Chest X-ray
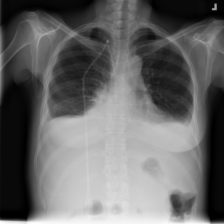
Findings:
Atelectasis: positive
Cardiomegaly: negative
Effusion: positive
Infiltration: negative
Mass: negative
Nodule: negative
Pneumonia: negative
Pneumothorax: negative
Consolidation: negative
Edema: negative
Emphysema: negative
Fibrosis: negative
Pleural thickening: negative
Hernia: negative